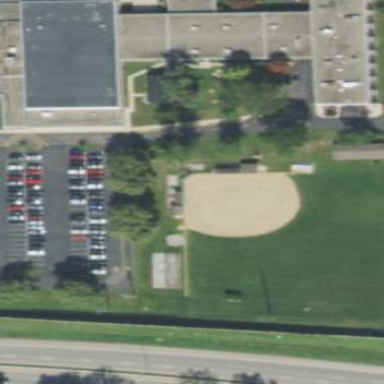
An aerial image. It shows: Softball pitch for leisure sports.